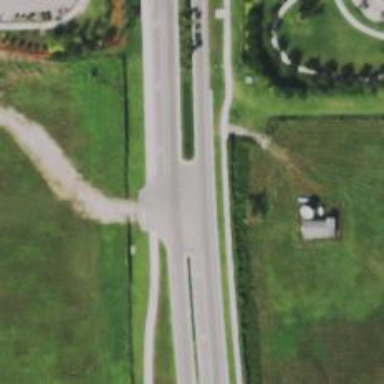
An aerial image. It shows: Secondary link road.